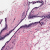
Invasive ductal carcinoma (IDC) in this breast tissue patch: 0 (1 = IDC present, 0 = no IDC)